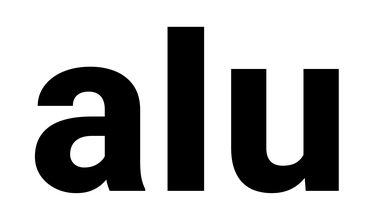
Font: Roboto_ExtraBold